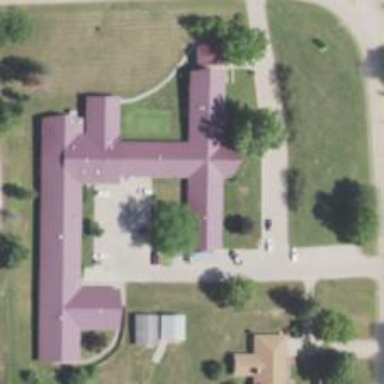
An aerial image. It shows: Nursing home.